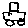
Label: car